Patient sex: F
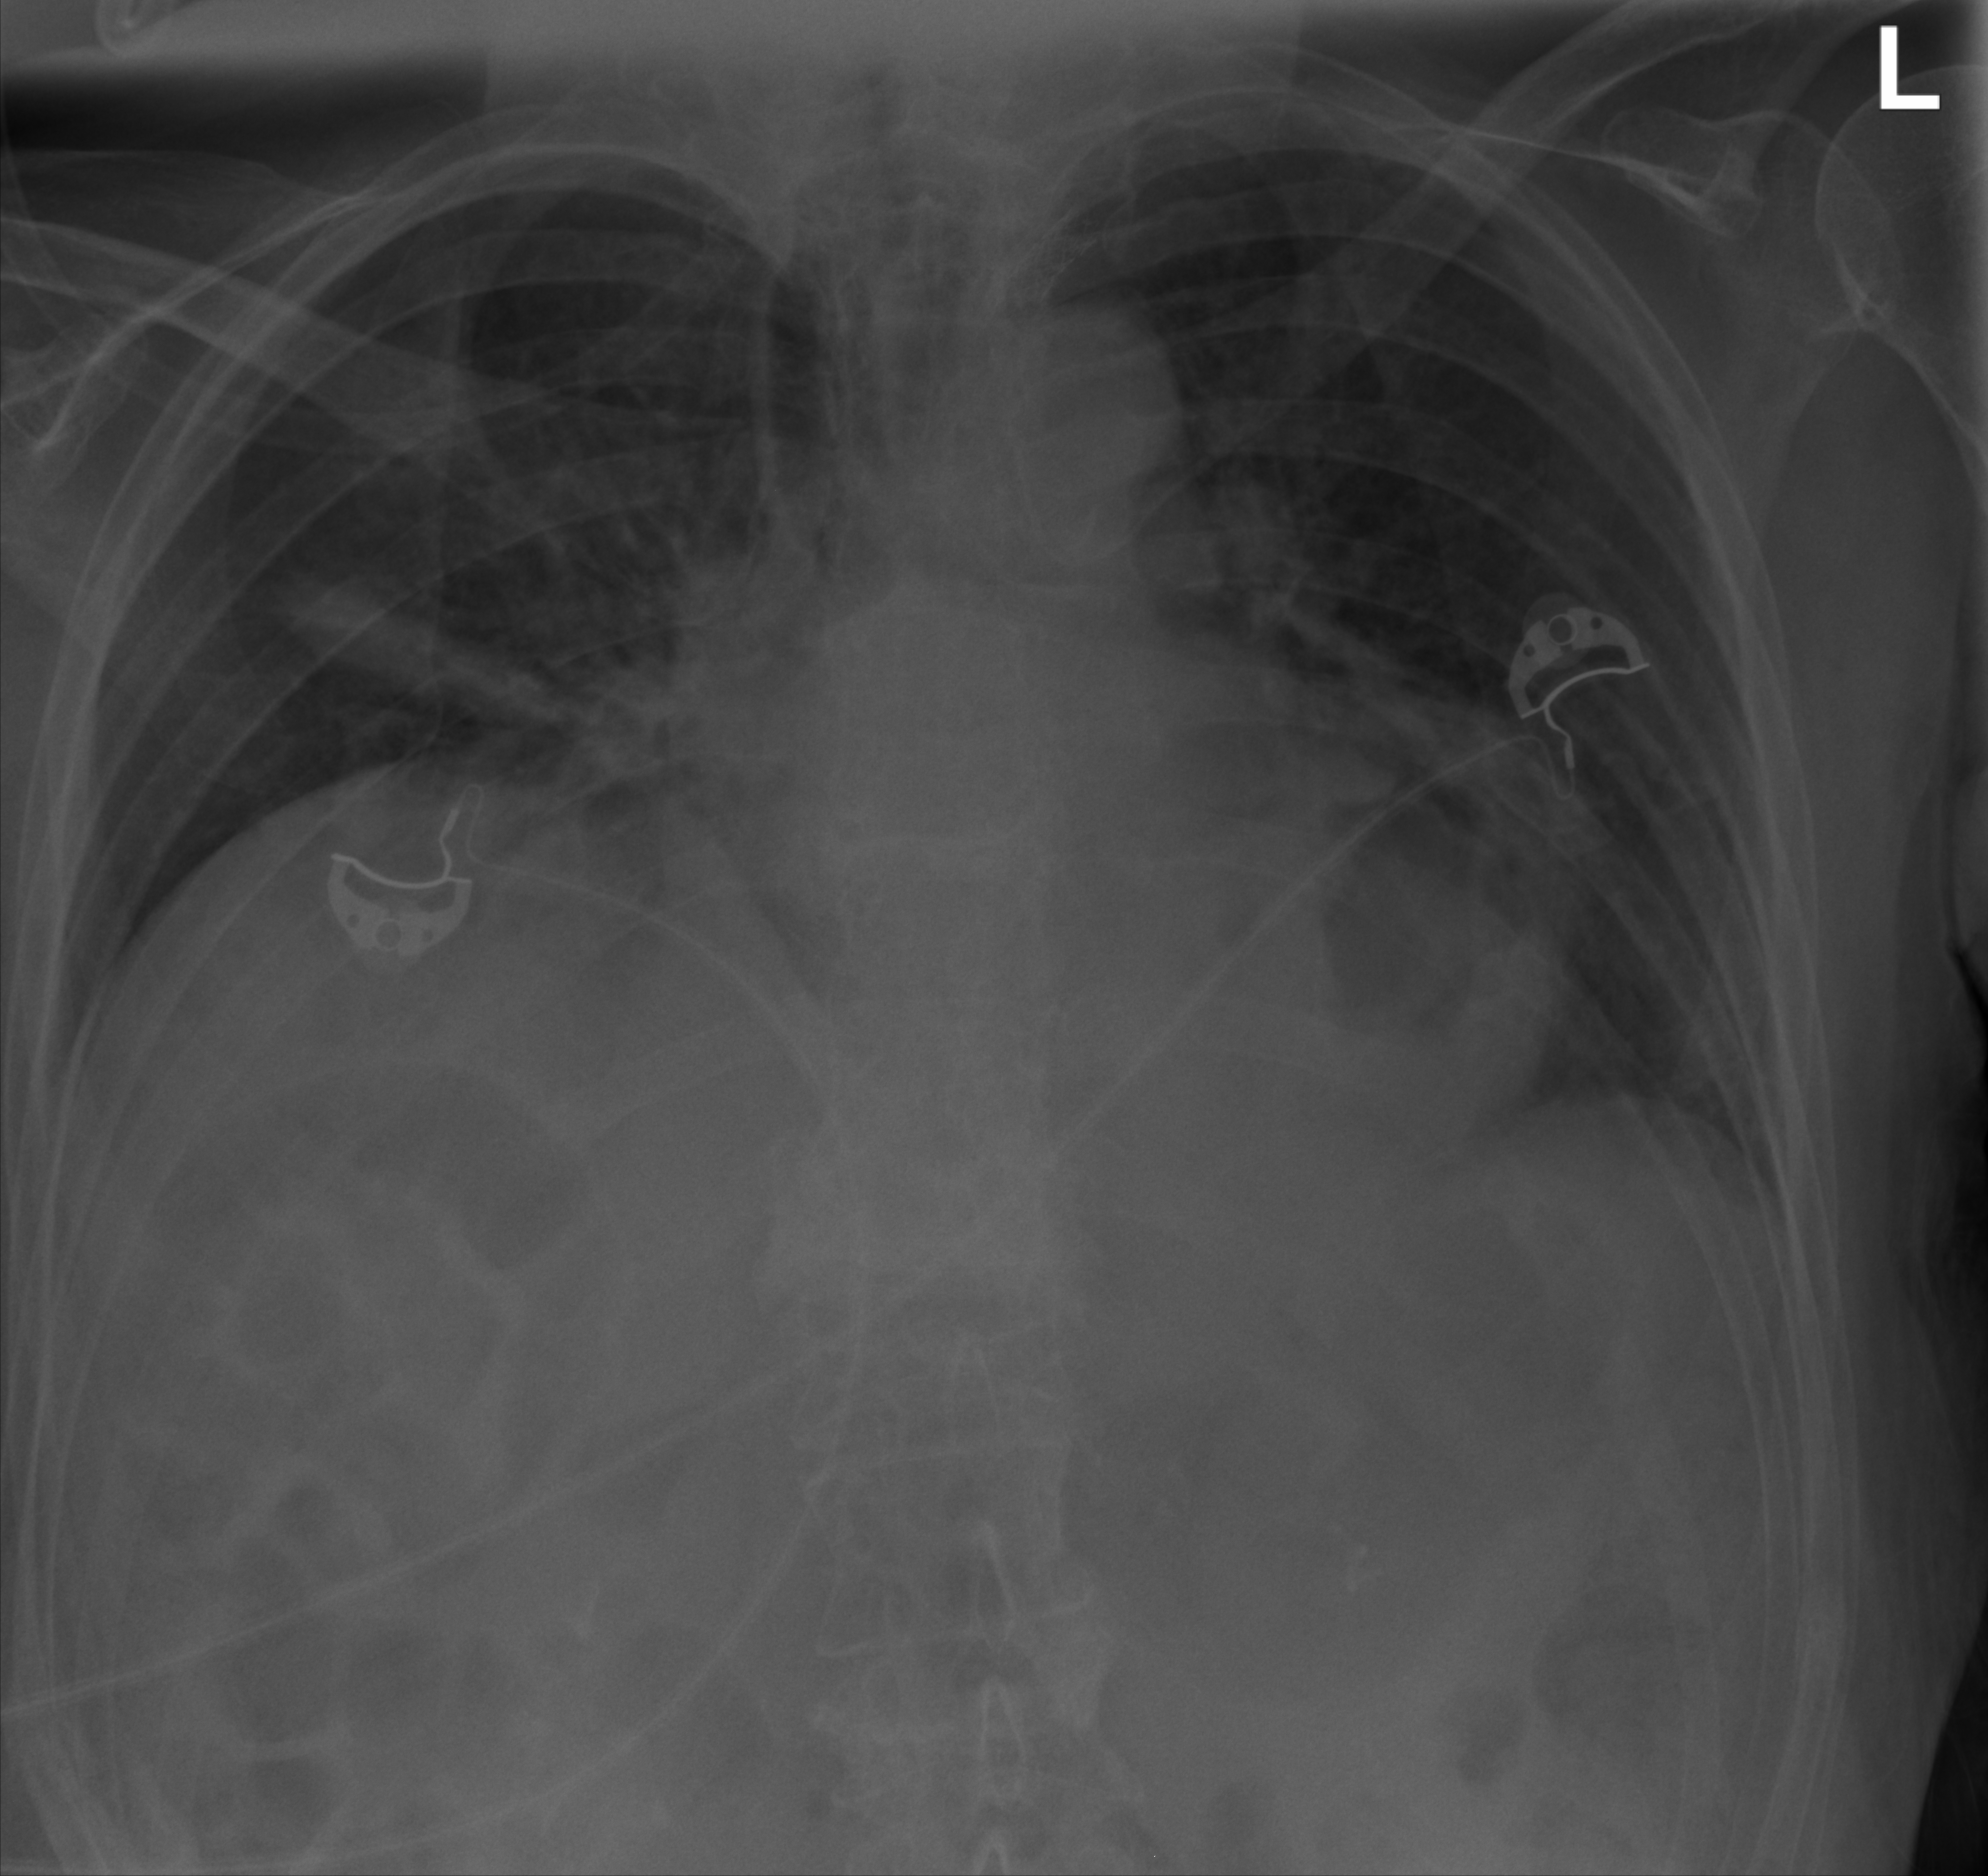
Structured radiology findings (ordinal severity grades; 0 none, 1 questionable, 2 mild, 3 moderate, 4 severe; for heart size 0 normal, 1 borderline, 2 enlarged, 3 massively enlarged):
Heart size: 0
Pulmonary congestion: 0
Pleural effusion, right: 0
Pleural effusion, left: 0
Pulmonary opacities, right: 0
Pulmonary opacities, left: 0
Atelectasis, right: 2
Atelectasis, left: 0